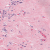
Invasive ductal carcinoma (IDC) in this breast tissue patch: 0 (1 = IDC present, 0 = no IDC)